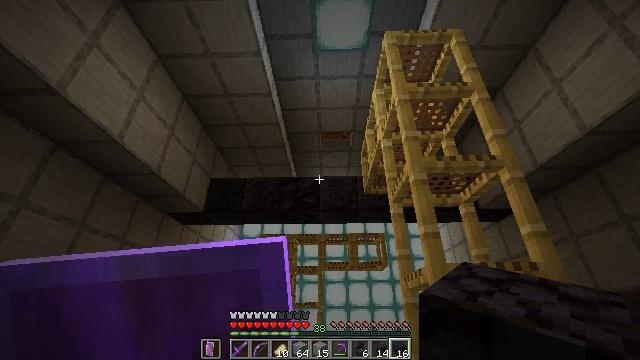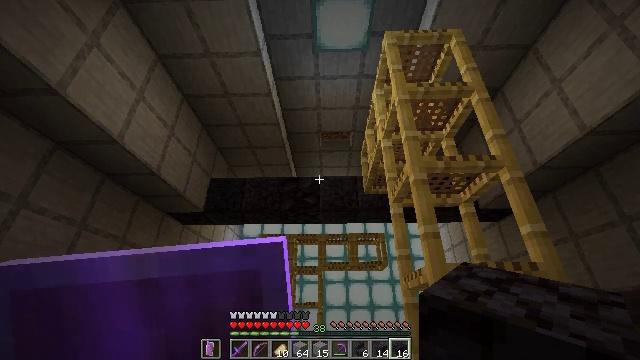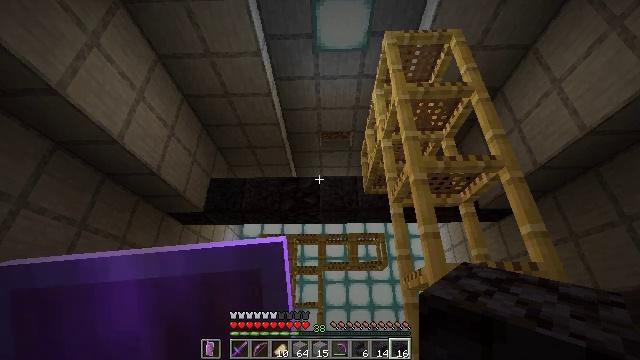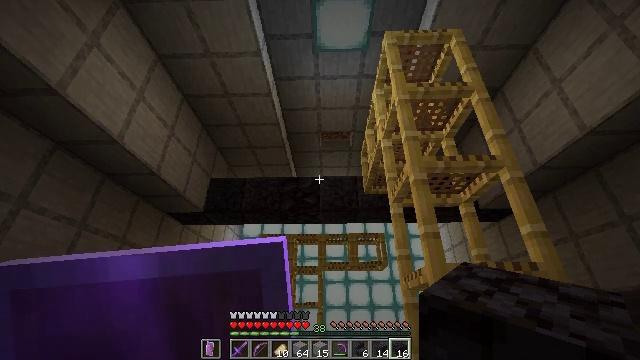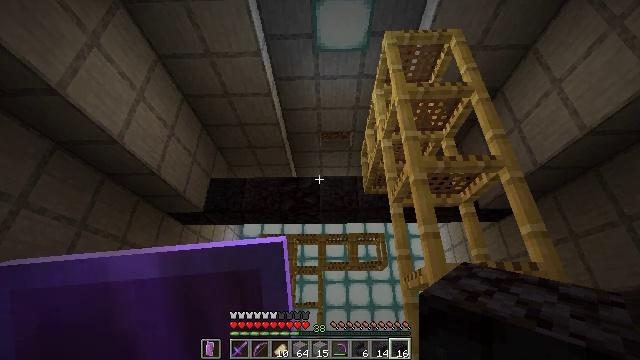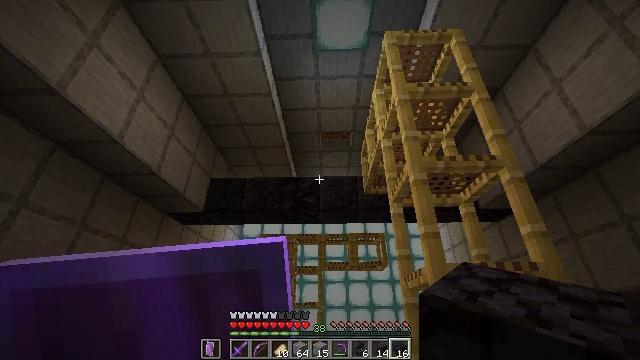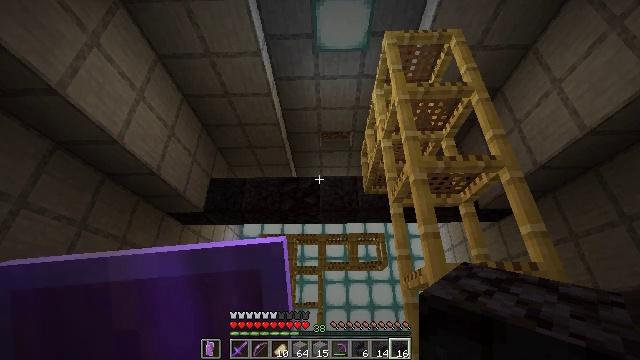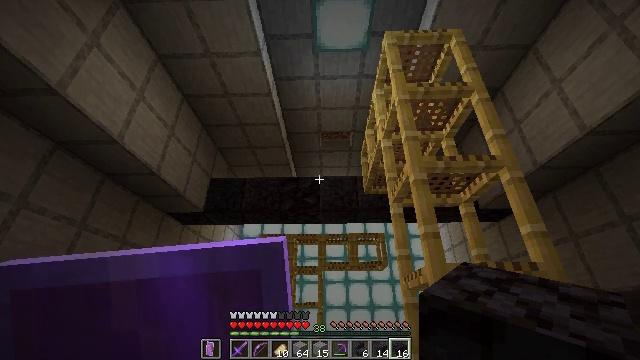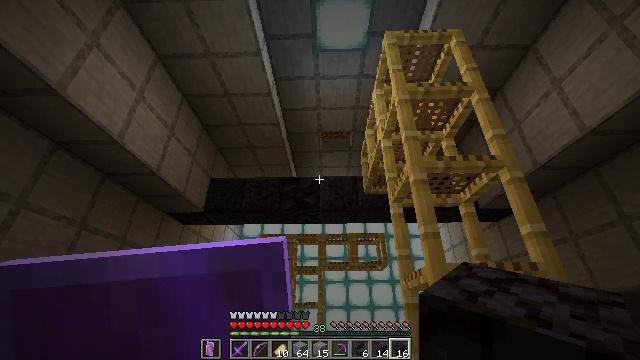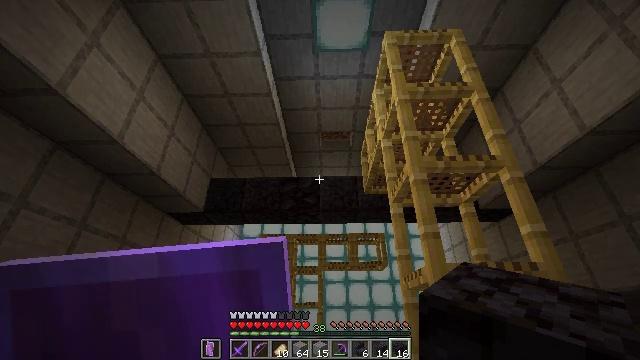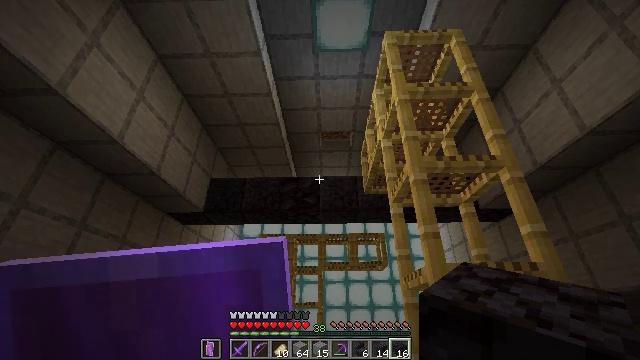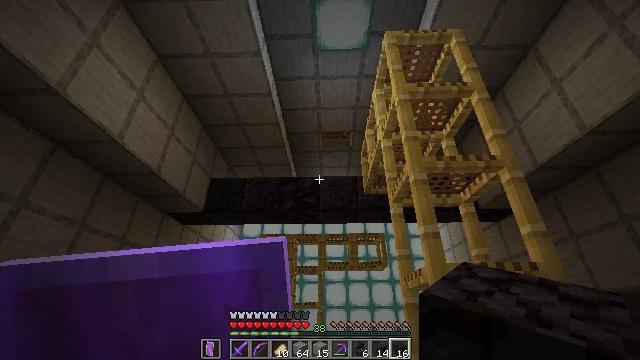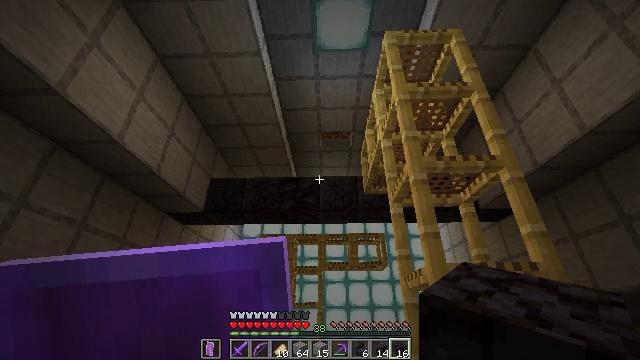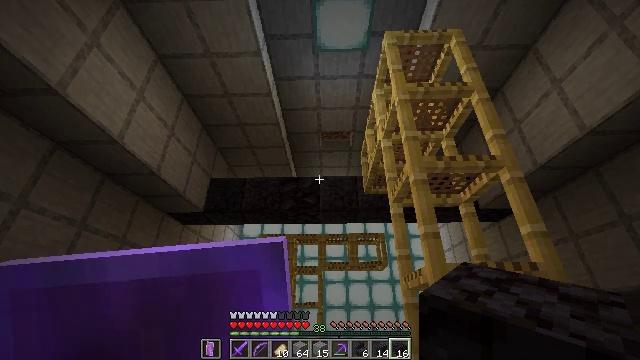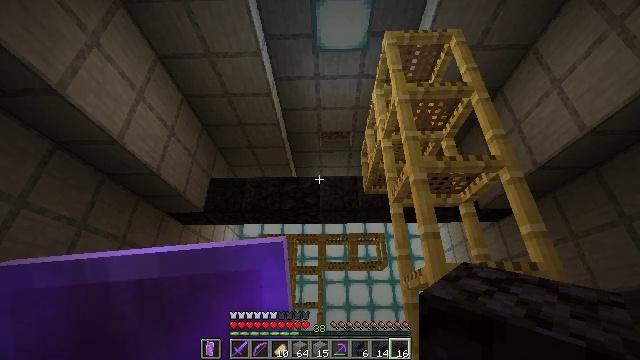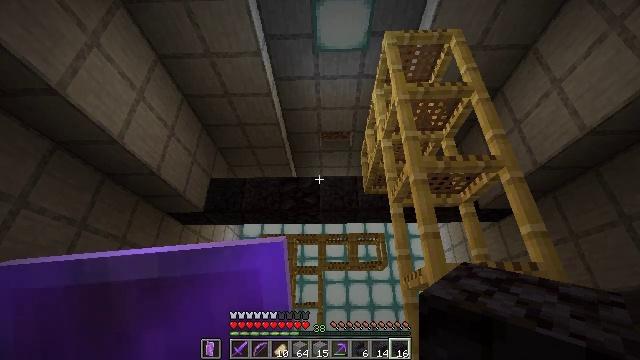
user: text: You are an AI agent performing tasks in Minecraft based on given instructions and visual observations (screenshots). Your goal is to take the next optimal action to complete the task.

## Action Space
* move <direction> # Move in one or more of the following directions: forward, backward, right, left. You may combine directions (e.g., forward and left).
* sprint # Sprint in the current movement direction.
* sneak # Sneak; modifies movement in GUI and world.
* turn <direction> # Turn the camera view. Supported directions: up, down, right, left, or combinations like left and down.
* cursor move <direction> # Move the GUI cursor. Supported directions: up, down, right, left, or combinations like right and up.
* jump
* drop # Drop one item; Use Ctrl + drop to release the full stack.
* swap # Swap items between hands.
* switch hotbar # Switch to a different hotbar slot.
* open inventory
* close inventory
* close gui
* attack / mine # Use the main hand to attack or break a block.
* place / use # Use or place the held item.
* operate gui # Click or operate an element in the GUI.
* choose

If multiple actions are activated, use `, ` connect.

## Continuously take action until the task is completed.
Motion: motion action
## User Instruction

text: Mine polished blackstone blocks.
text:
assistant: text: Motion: no_op
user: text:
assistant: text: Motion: no_op
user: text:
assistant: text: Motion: no_op
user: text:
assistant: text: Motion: no_op
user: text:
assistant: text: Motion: no_op
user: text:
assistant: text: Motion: no_op
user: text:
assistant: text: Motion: no_op
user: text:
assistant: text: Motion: no_op
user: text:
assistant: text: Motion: no_op
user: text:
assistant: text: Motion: no_op
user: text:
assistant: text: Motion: no_op
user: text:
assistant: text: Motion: no_op
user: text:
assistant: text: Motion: no_op
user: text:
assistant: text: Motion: no_op
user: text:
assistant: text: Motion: no_op
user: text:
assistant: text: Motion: no_op
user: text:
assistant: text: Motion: no_op
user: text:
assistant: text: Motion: no_op
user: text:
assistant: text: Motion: no_op
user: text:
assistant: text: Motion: no_op
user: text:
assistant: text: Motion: no_op
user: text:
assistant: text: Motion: no_op
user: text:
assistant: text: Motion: no_op
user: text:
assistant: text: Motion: no_op
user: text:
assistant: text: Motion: no_op
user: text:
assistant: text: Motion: no_op
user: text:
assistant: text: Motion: no_op
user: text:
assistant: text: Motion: no_op
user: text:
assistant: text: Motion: no_op
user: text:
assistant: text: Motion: no_op